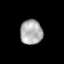
Tissue: lung
Cell type: Epithelial cells
Senescence score: 0.1939
Nuclear area (px): 537
Mean DAPI intensity: 174.091